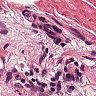
Metastatic tissue present: no